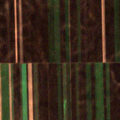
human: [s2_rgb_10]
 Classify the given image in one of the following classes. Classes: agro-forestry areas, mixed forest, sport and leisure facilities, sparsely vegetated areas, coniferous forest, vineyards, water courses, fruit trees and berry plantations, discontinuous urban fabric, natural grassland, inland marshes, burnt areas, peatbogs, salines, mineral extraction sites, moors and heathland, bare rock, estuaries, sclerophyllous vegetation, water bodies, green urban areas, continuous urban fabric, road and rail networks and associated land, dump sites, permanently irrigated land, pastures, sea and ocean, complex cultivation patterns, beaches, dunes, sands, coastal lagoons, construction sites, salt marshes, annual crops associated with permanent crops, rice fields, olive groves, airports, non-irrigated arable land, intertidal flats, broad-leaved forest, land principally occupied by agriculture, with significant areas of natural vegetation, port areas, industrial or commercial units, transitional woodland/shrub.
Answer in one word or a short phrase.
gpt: non-irrigated arable land